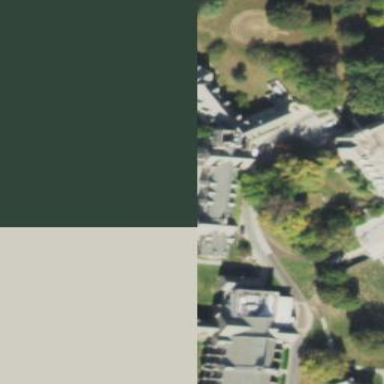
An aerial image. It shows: College building.